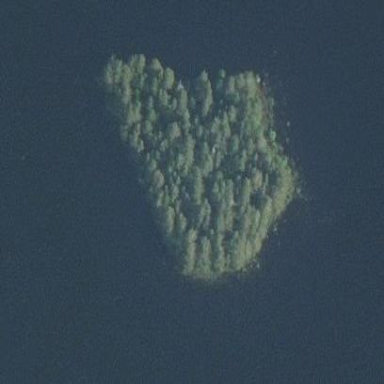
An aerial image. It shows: Islet within national park. The area is designated as nature reserve.